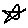
Label: star